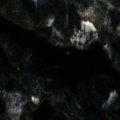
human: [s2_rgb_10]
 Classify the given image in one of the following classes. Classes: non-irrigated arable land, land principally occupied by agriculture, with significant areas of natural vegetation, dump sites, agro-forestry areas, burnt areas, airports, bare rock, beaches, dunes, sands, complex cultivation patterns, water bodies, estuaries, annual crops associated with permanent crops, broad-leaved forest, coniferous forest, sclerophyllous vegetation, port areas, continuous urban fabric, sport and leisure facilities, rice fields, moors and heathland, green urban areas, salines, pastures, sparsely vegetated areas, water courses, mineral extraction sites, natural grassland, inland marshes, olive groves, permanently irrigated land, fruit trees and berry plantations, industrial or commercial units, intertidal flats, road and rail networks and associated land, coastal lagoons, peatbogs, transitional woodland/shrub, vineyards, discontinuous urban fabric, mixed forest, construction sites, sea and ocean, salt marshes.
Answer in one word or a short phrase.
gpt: coniferous forest, mixed forest, transitional woodland/shrub, water bodies